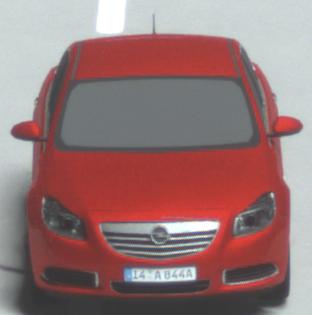
Make: Opel
Model: Insignia 1.6
Detailed model: Insignia (A) Notch Back
Model produced from: 2008/11
Model produced until: 2008/12
Doors: 4
Color: red
Road condition: dry road
Daytime: not specified
Contrast: high contrast